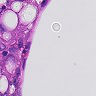
Metastatic tissue present: yes